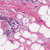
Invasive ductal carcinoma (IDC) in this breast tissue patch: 1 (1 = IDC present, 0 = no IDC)